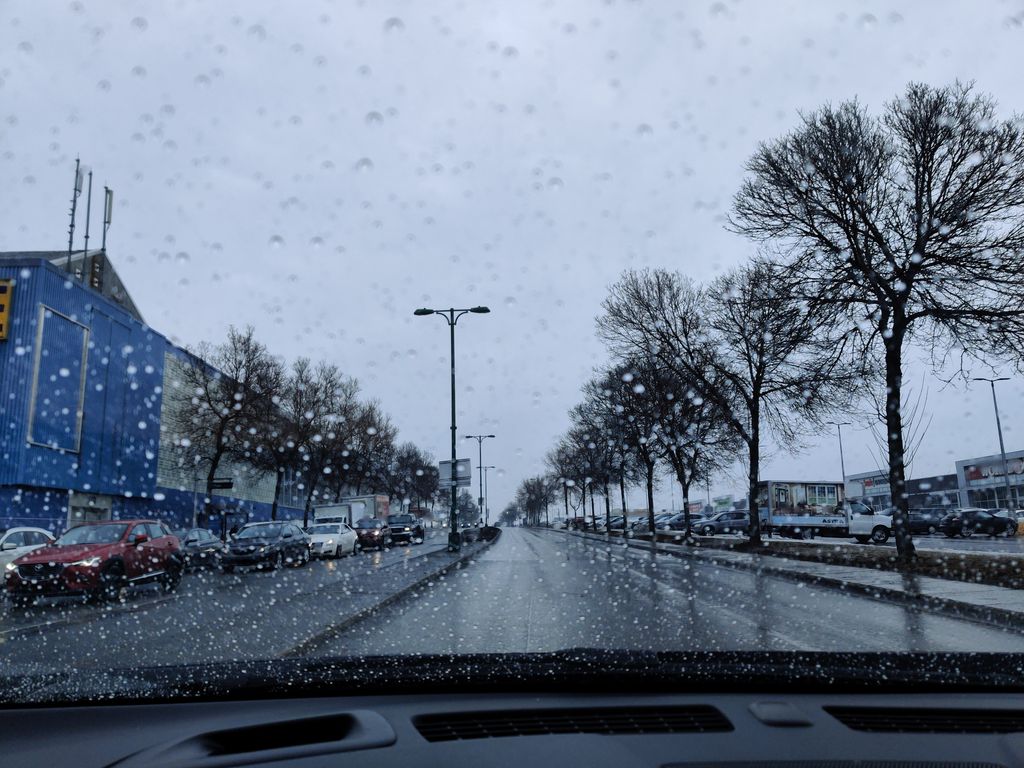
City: montreal